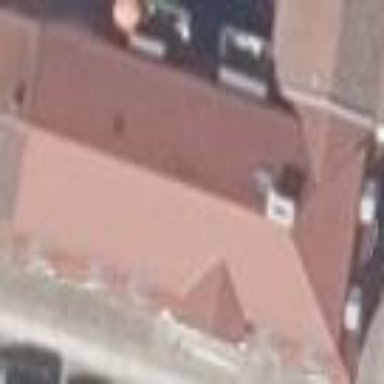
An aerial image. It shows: White apartment building with red roof tiles in mansard style.